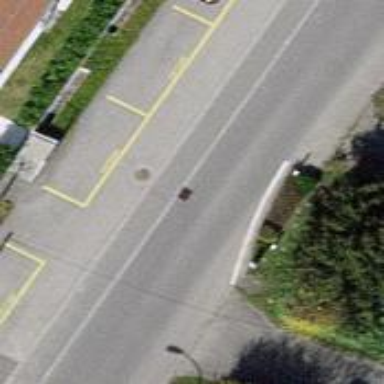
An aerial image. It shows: Chicane for traffic calming.